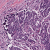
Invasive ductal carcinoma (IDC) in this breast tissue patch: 1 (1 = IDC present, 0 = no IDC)